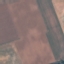
Land use / land cover class: AnnualCrop